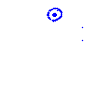
Particle: pion